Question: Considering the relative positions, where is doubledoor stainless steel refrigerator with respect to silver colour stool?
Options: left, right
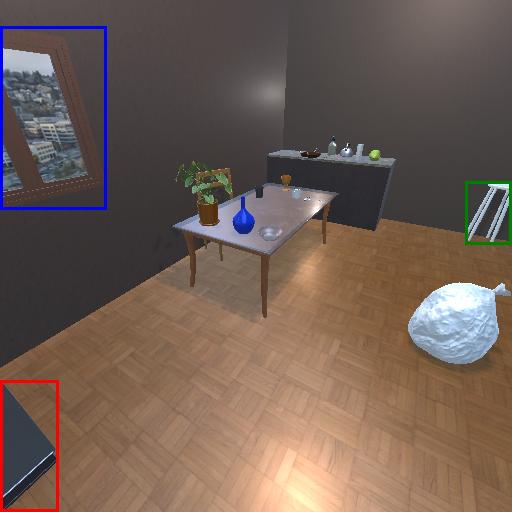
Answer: left